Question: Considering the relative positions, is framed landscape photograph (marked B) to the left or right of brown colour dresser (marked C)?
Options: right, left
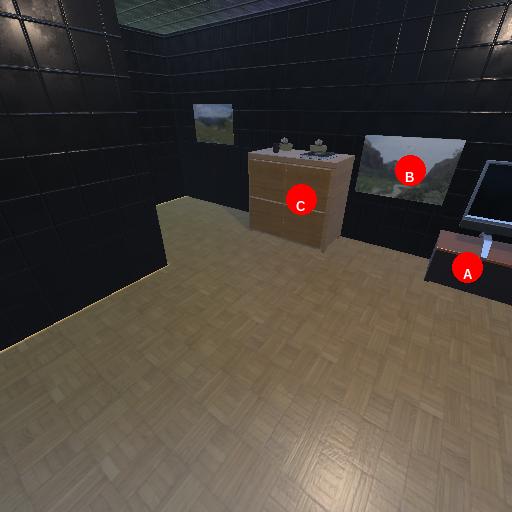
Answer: right